Question: I've been using SQL Server Management Studio (SSMS) for the last 8 years, and I keep on stumbling upon a problem. When I right click on a Table, and select SELECT TOP 2000 ROWS, the query editor opens up a new file with the query inside. This is nice and all for a quick review of the table.
The problem I have is the default database is changed from the actual database to the master database. I have sysadmin rights.
The query that gets generated by SSMS, then has the databse, schema, and table in brackets, i.e. [DB].[dbo].[TableName]
Is there a way to set the default database on the SELECT TOP 2000 ROWS command, to NOT go and set the default database to 'master' ?
The other workaround is to click on the table, and then do a 'New Query', which will keep the current database, and then I have to type in 'SELECT * FROM TableName'

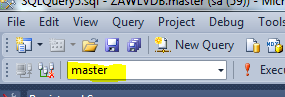
Answer: In SSMS go to Security > Logins - choose your login, then right-click and choose Properties - at the bottom of the tab is an option called "Default Database" - this is what you want to change.